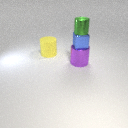
small green metal cylinder above small blue metal cube